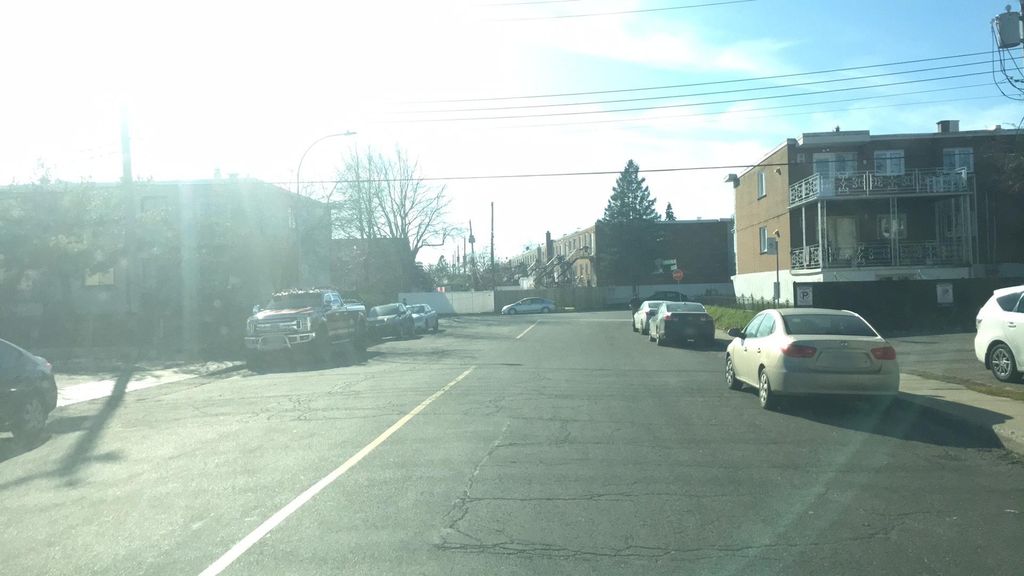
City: montreal